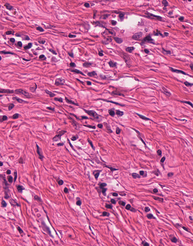
Tumor epithelial tissue: no
Tumor-associated stroma tissue: yes
Normal tissue: no